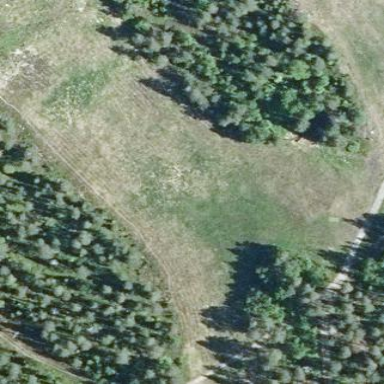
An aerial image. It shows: Woodland with evergreen needle-leaved trees.